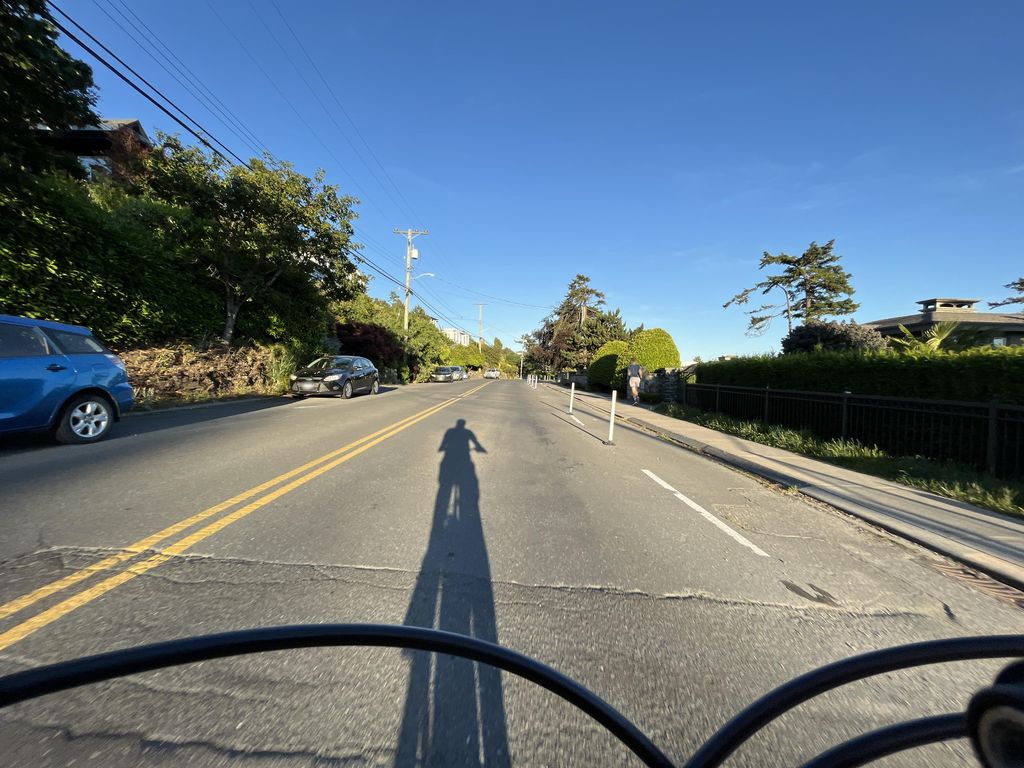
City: victoria